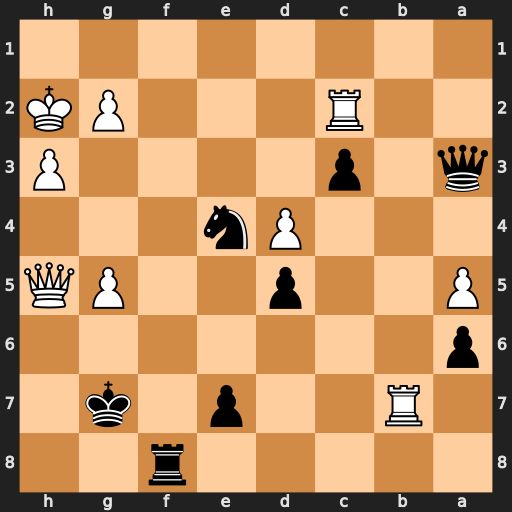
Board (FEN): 5r2/1R2p1k1/p7/P2p2PQ/3Pn3/q1p4P/2R3PK/8
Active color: b
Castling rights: -
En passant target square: -
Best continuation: Qd6+ Kg1 Rf1+ Kxf1 Ng3+ Ke1 Nxh5